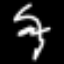
Label: squiggle